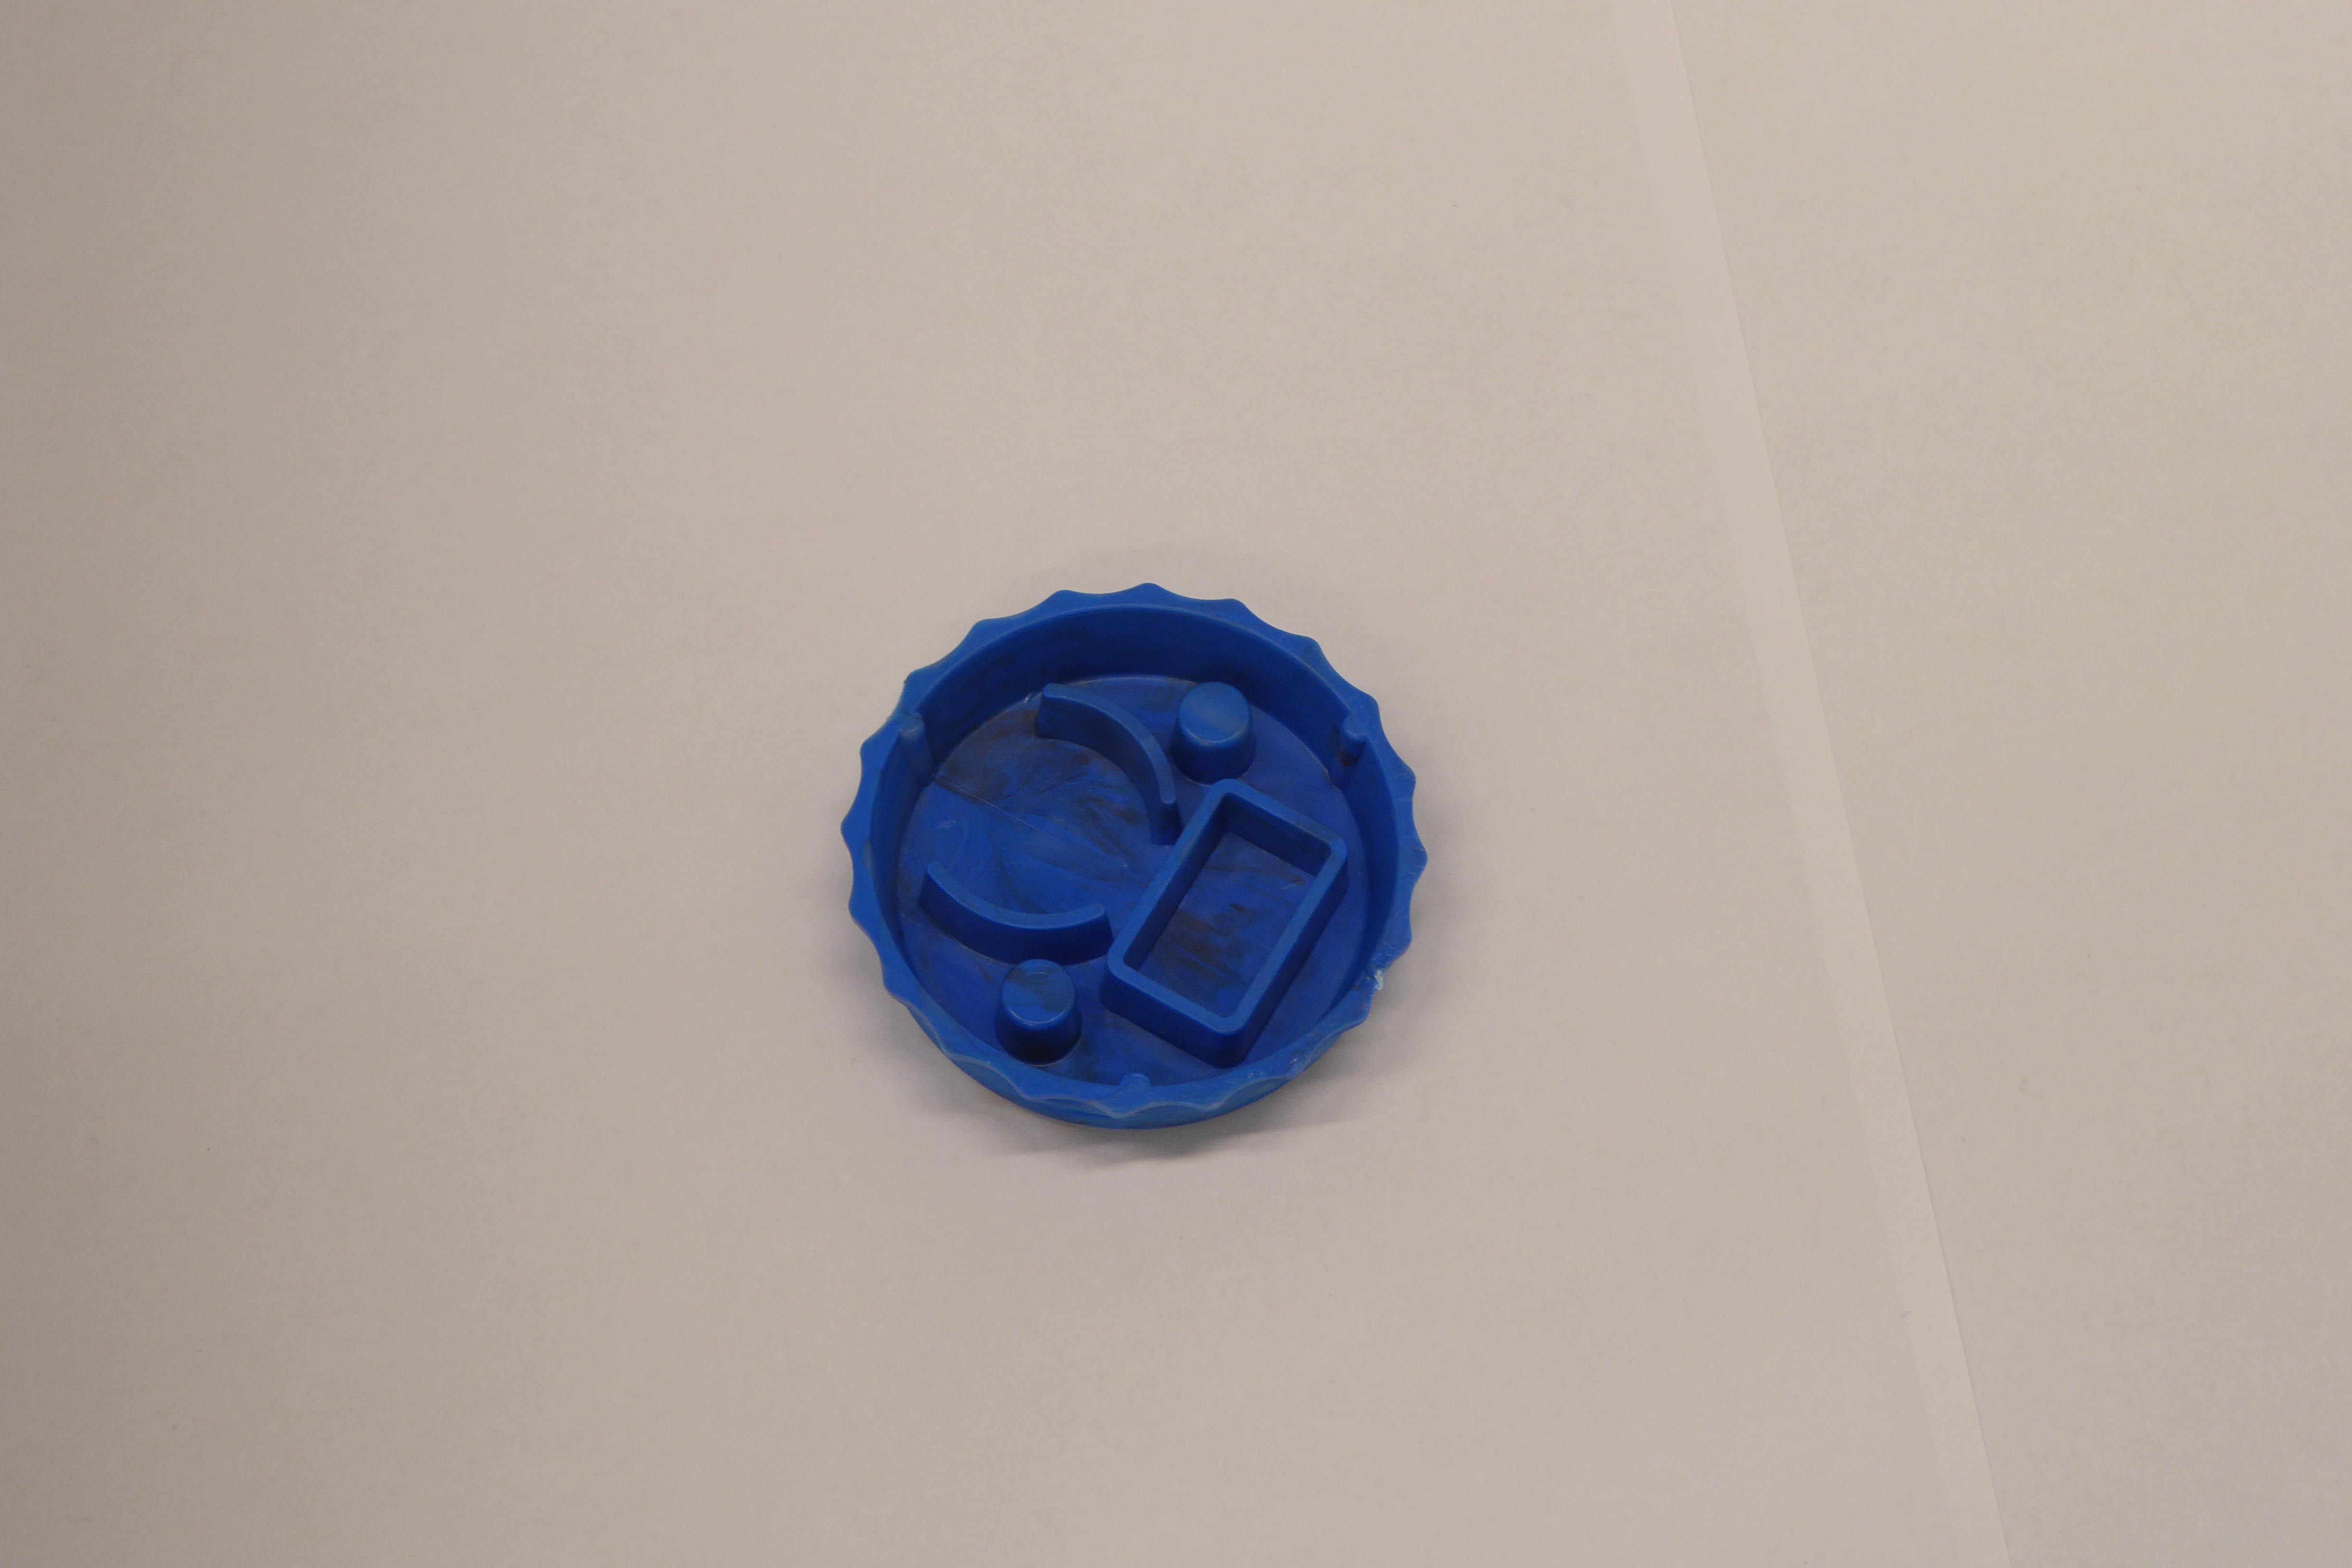
Label: Bottle Opener - Cover